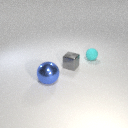
small gray metal cube to the left of small cyan rubber sphere